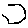
Label: hexagon